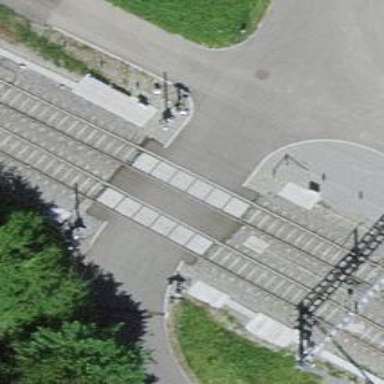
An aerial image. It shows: Level crossing at the railway with full barrier.